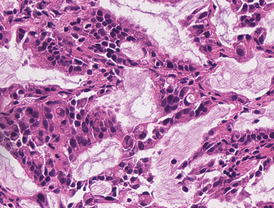
Tumor epithelial tissue: yes
Tumor-associated stroma tissue: no
Normal tissue: no